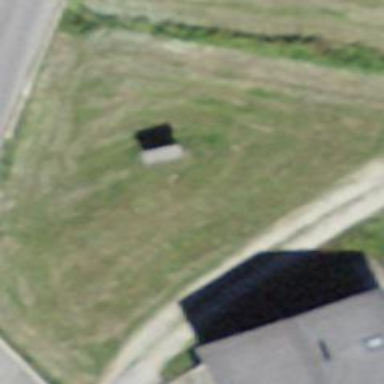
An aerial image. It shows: Bench for seating.